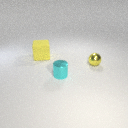
small cyan metal cylinder in front of large yellow rubber cube